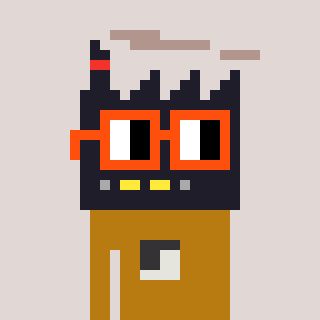
a pixel art character with square orange glasses, a factory-shaped head and a gold-colored body on a warm background